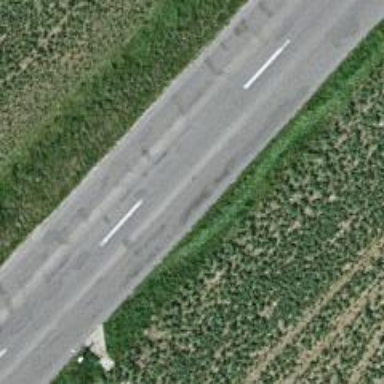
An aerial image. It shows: Tertiary road.